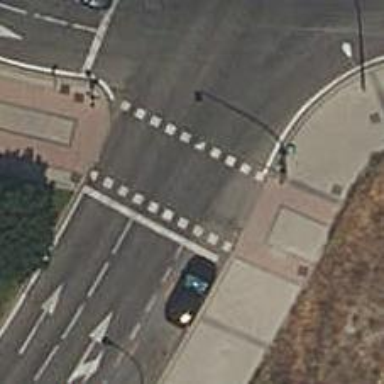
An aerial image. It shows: Road crossing with traffic signals.